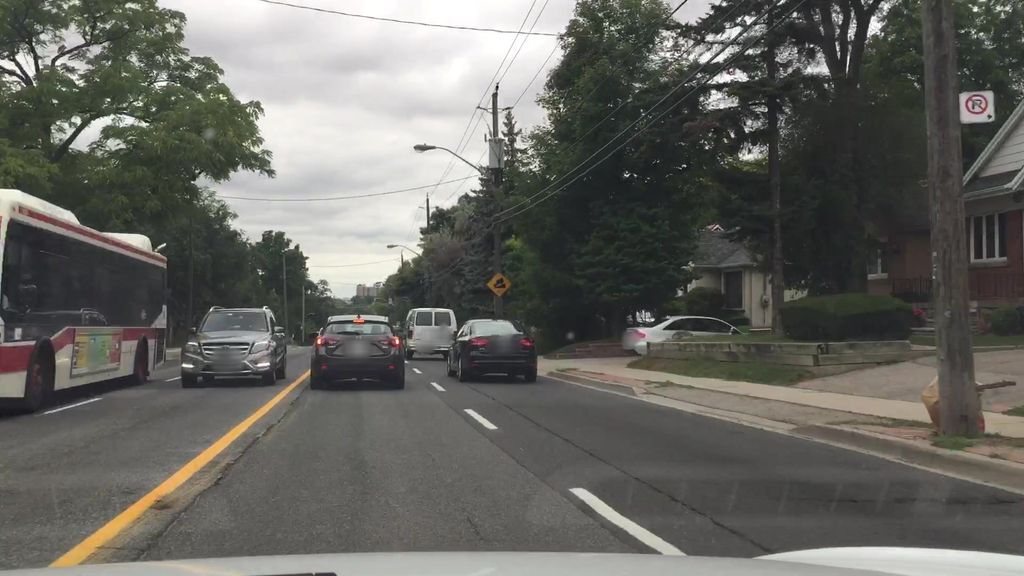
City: toronto